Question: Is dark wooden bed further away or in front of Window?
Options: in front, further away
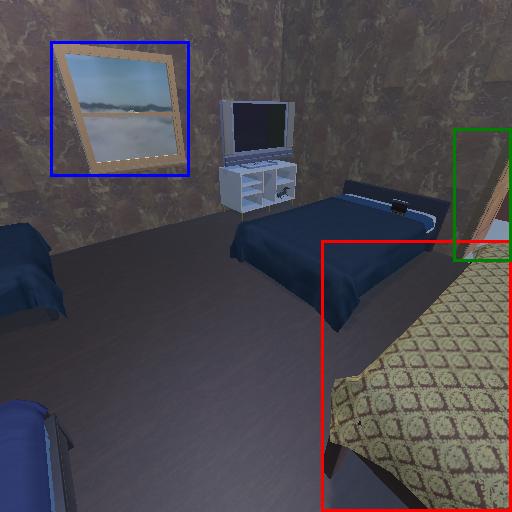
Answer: in front